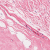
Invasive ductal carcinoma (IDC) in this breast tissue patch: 0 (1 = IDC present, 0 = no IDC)